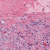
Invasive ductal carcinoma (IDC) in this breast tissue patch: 0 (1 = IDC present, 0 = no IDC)